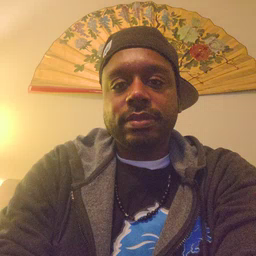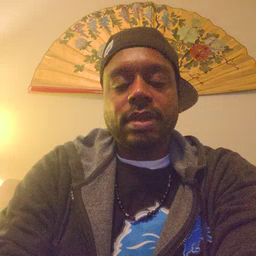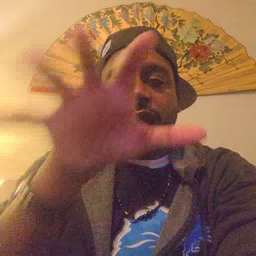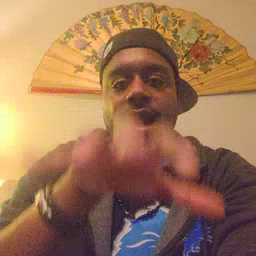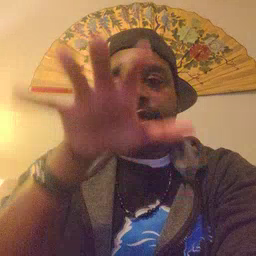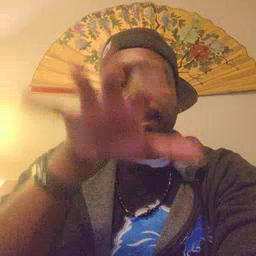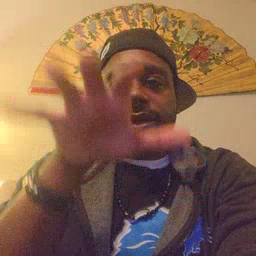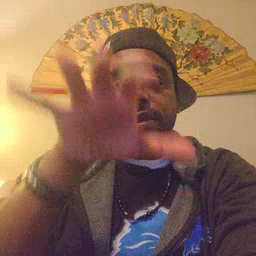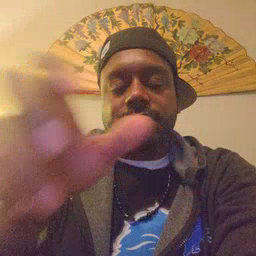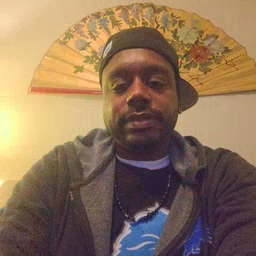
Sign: alligator